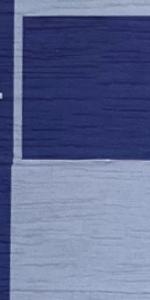
Label: Empty